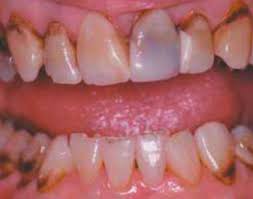
Condition: Tooth Discoloration